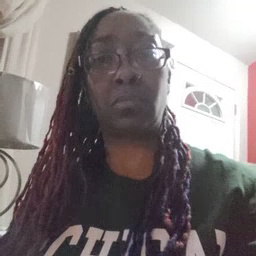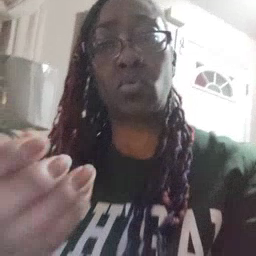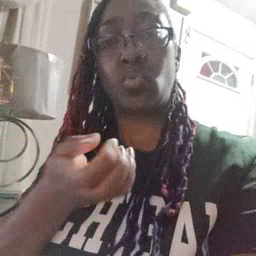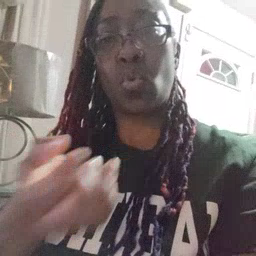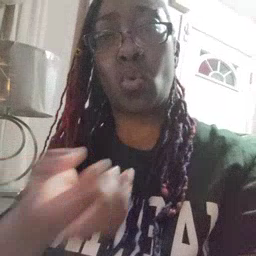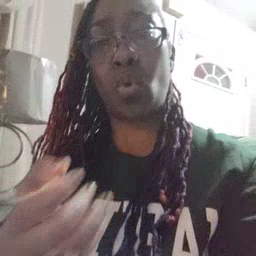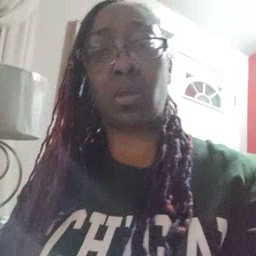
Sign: drawer